Question: I have the following data model:

I am writing a WCF service that needs to support adding new Report:
'''
public bool CreateNewReport(Report report)
{
MyEntities context = new MyEntities();
context.AddToReports(Report);
context.SaveChanges();
}
'''
So my method gets a report object that was made on the client and adds it to the database throught the data context. (all of the members are included in the DataContract)
My question is regarding navigation properties.
1. Do the client also needs to create a user object and put it in the new report object before sending it ?
2. What is the best way to approach this ? one way i think of is adding a UserId field in the ReportEntity
3. when a new report is inserted, how do i update the UserEntity Report nav property that with the new Report ?
Thanks.
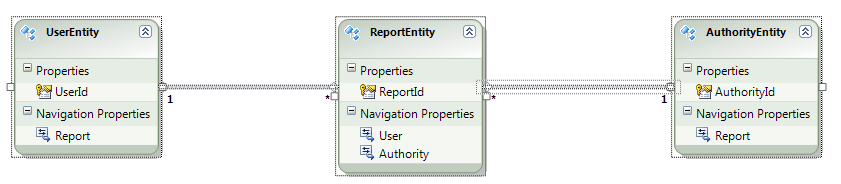
Answer: If you import your database, generate navigation properties (the properties in your picture) AND foreign id properties (then you have for example an User and UserID property in your report class). This way you can set the UserID in your client and send it to the server and add it with 'AddToReports'... If you send the whole user object you have to attach it to the entity context otherwise the user will be created once again...
Attach the referenced user: (but it's better to send the user only by id)
'''
public bool CreateNewReport(Report report)
{
using (MyEntities context = new MyEntities())
{
context.AddToReports(Report);
context.Users.Attach(report.User);
context.SaveChanges();
}
}
'''
To change the report of a user:
'''
public bool ChangeUserToNewReport(int userid, Report newReport)
{
using (MyEntities context = new MyEntities())
{
var user = context.Users.Single(u => u.ID = userid);
user.Report = newReport;
context.SaveChanges();
}
}
'''
For an existing report:
'''
public bool ChangeUserReport(int userid, Report existingReport)
{
using (MyEntities context = new MyEntities())
{
context.Reports.Attach(existingReport);
var user = context.Users.Single(u => u.ID = userid);
user.Report = existingReport;
context.SaveChanges();
}
}
'''
This is a sample how your model should look like. Double click on the association line to open the dialog. You can see that the 'Person' and 'PersonID' properties are the same. If you create your model like this, VS should generate the correct SQL.